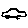
Label: car